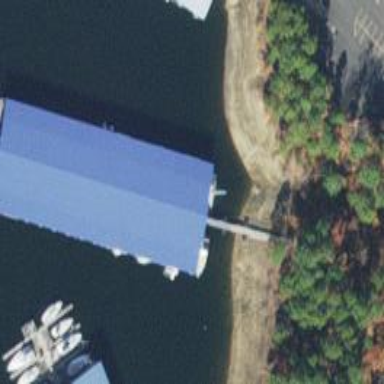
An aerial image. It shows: Building used for boat storage.